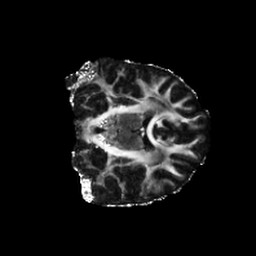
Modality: FA
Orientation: coronal
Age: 26
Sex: female
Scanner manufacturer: siemens
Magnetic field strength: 6.98 T
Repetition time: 7.776 s
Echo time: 0.076 s